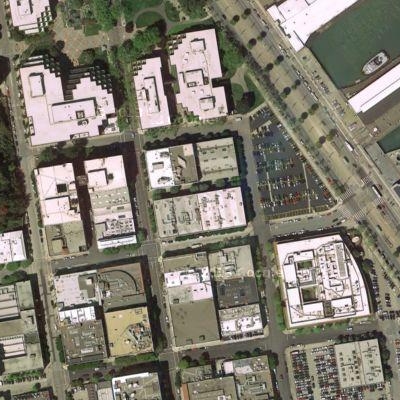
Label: Industry